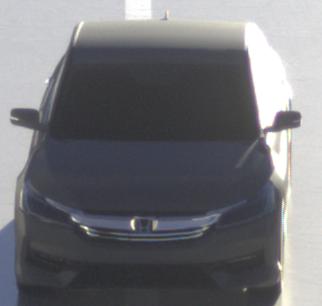
Make: Honda
Model: Accord Hybrid
Detailed model: 9. Generation
Model produced from: 2015
Model produced until: 2019
Doors: 4
Color: gray
Road condition: wet road
Daytime: sunrise or sunset
Contrast: high contrast